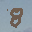
Label: 8